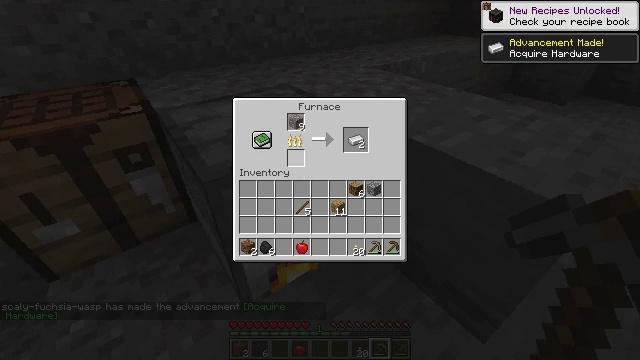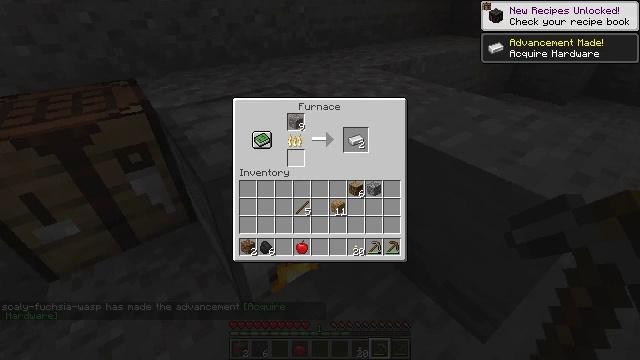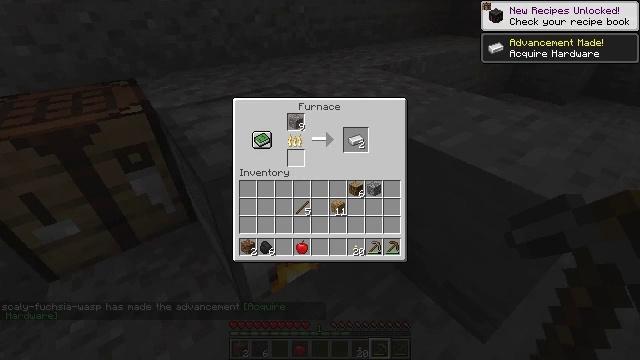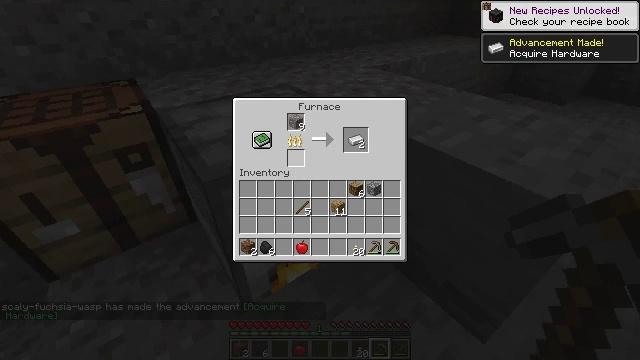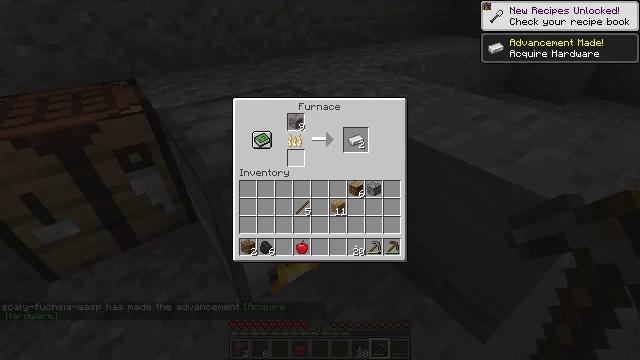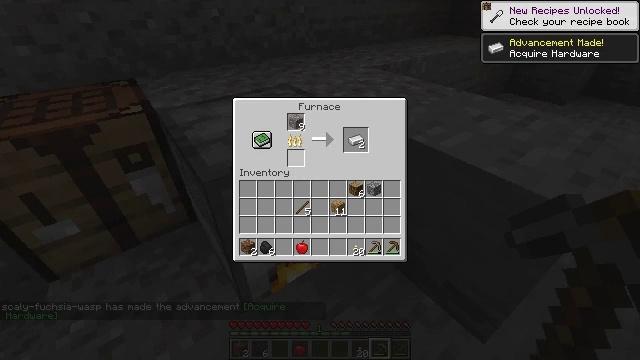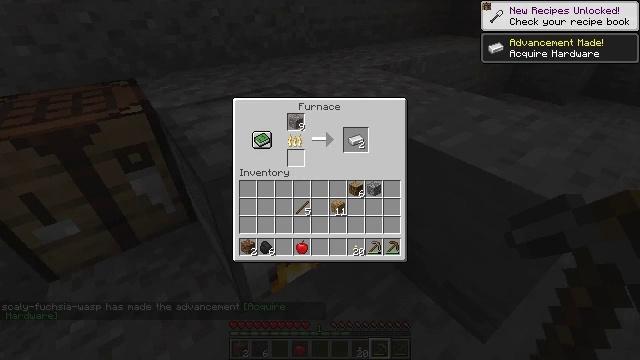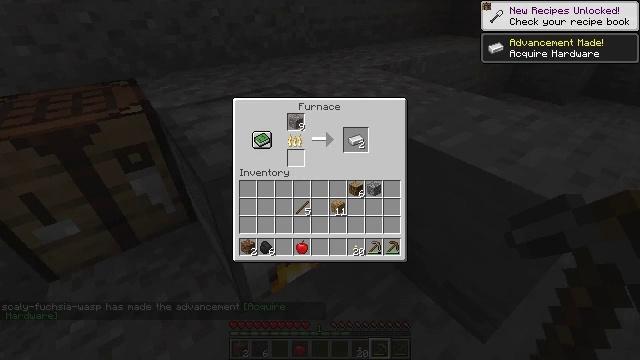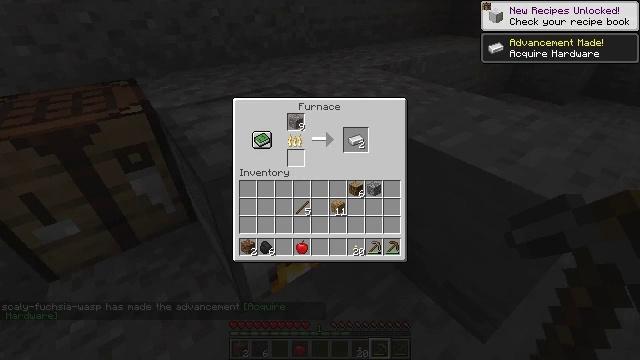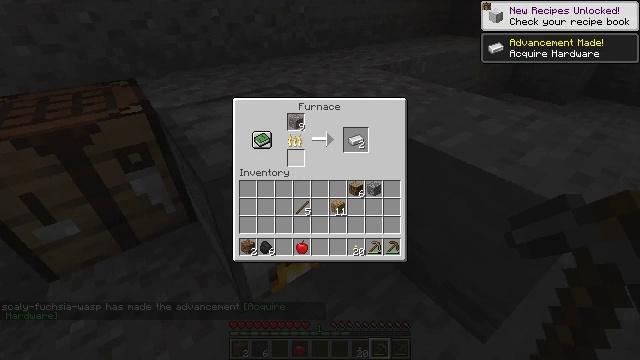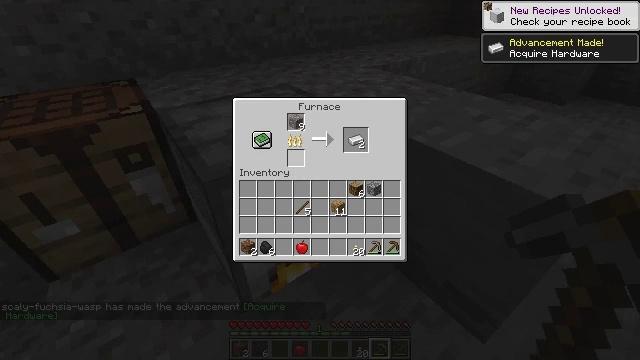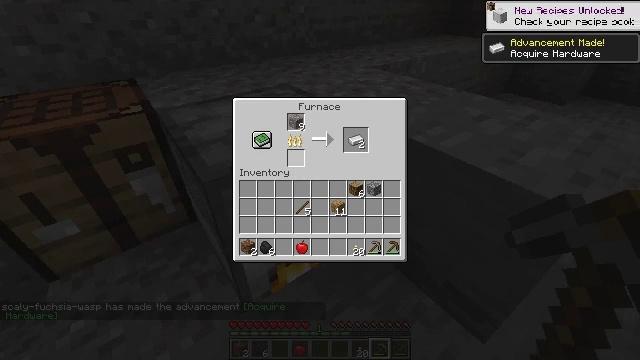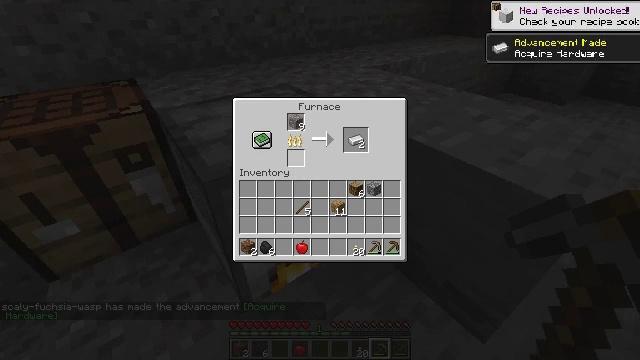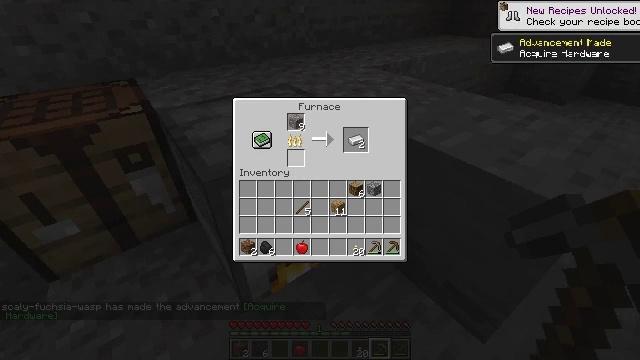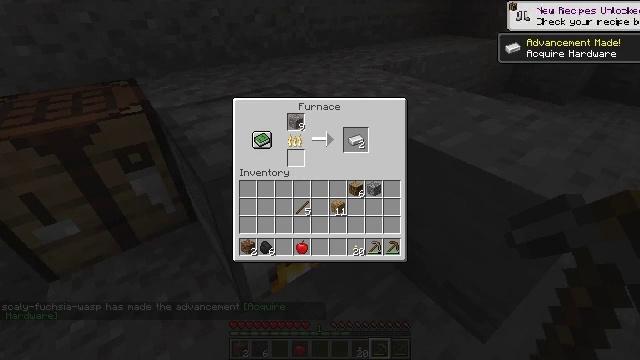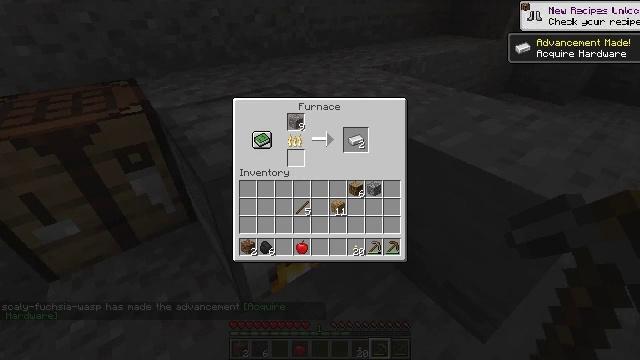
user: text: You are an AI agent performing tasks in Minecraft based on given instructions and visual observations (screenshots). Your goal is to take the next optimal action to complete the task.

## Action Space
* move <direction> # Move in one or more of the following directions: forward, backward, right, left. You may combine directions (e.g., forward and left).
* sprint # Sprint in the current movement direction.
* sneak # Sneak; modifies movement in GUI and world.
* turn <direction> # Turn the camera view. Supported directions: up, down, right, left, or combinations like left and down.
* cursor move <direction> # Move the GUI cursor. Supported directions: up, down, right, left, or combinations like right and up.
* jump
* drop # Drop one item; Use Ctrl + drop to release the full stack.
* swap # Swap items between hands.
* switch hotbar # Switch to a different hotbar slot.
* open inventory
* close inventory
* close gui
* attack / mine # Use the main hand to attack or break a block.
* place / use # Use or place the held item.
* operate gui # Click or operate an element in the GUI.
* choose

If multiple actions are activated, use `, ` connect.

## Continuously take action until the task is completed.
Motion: motion action
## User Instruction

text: Turn iron ore into an iron ingot.
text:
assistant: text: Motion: sneak
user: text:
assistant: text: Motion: sneak
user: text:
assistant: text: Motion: sneak
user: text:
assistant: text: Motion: sneak
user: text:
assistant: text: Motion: sneak
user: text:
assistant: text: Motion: sneak
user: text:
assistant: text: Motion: sneak
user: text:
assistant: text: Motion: sneak
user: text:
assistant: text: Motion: sneak
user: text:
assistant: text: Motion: sneak
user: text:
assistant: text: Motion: sneak
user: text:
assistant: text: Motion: sneak
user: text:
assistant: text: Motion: sneak
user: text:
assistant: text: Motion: sneak
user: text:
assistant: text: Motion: sneak
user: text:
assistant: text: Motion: sneak
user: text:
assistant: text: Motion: sneak
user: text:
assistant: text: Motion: sneak
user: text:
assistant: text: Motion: sneak
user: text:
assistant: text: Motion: sneak
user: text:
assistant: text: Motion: sneak
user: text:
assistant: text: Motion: sneak
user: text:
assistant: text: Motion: sneak
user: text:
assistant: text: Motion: sneak
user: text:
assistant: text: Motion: sneak
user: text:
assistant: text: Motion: sneak
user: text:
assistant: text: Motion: sneak
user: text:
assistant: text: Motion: sneak
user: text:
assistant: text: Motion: sneak
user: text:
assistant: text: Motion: sneak